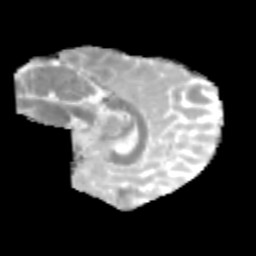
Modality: MD
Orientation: sagittal
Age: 12
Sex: male
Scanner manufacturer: siemens
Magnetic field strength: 3 T
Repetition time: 3.8 s
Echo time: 0.07 s